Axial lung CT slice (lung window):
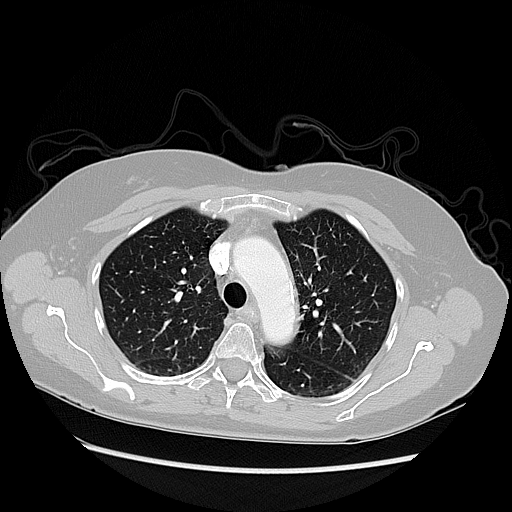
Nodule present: no